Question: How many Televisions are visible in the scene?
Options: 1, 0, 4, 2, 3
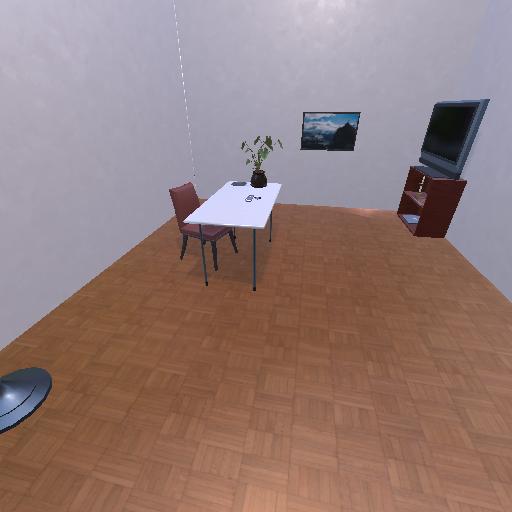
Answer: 1